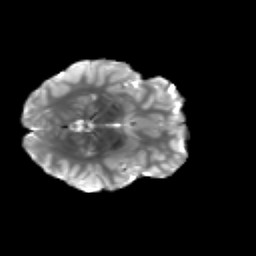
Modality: T2w
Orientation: axial
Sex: female
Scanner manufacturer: siemens
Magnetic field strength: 3 T
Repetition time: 5 s
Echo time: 0.071 s